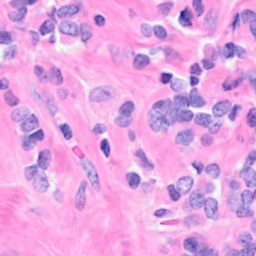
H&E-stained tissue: Breast